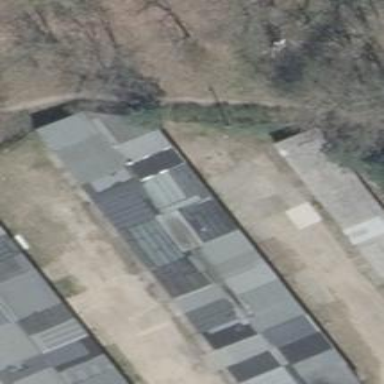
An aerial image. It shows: Group of garages.